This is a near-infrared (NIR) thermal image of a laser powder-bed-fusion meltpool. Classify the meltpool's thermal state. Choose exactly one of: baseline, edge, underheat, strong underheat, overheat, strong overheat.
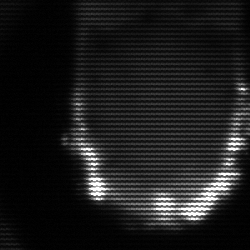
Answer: baseline